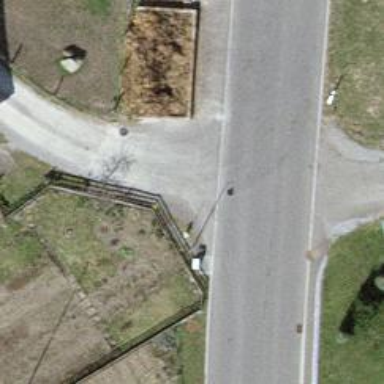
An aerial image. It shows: Wooden fence.